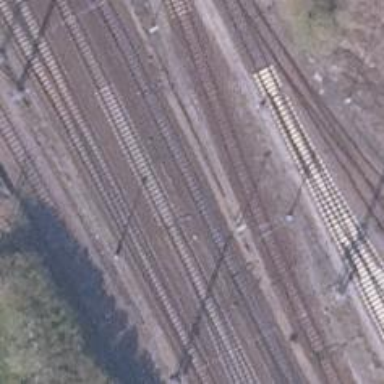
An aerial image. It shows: Railway switch with the turnout side on the right.